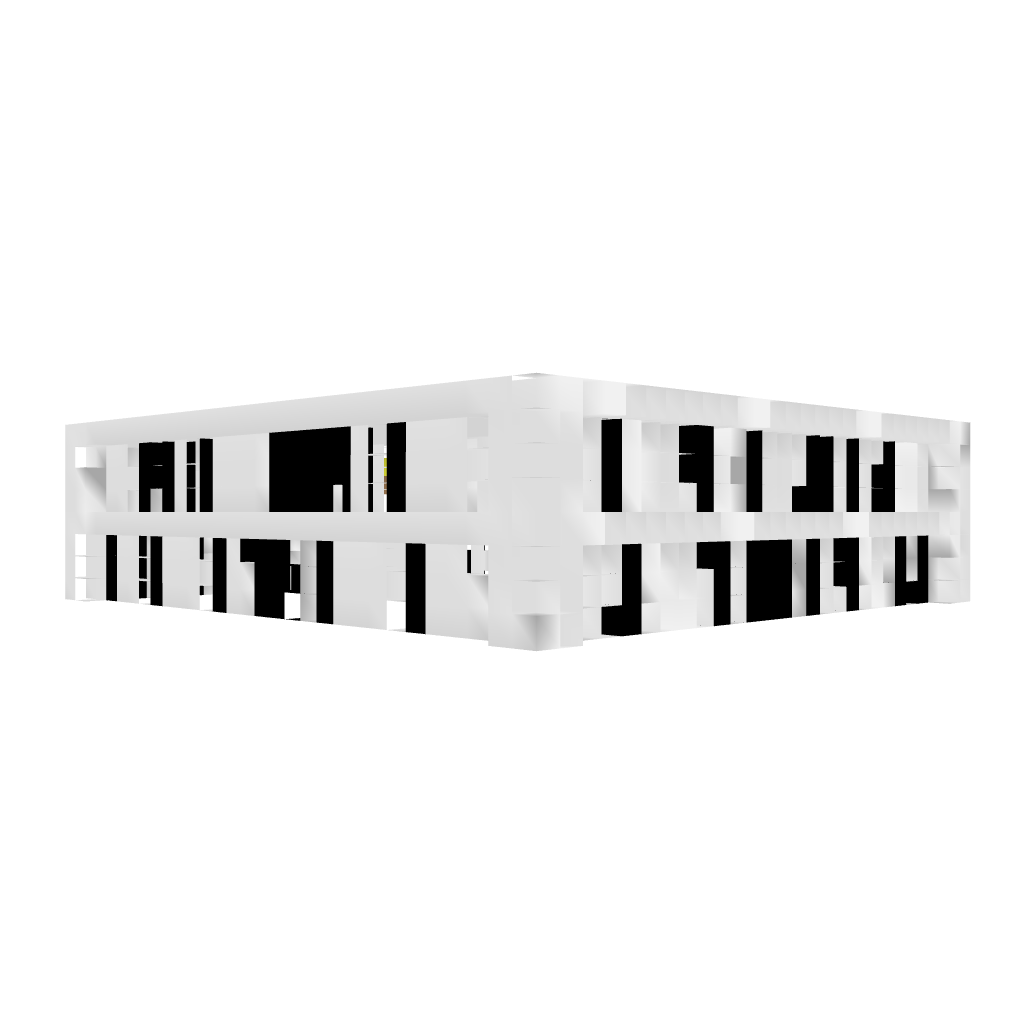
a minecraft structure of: Modern Villa bad low quality